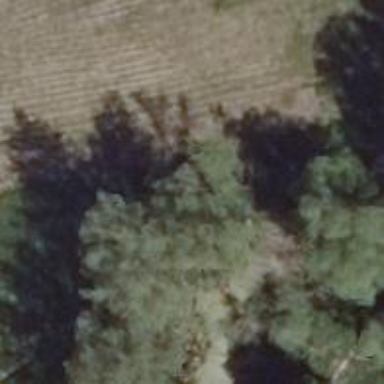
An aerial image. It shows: Row of trees in natural setting.